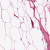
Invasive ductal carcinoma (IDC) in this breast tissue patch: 0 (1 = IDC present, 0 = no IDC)